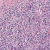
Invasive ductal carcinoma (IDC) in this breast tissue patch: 1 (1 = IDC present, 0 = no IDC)